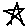
Label: star